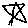
Label: star